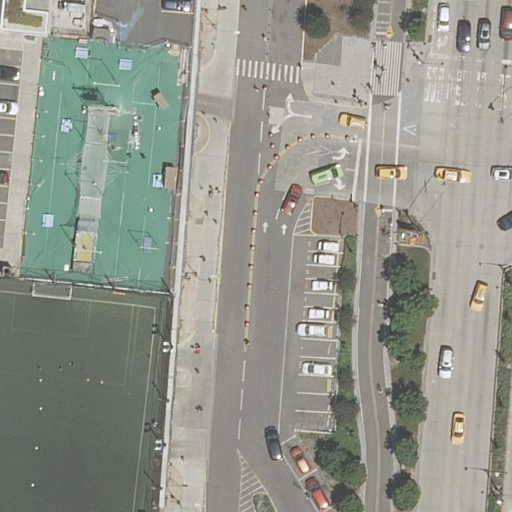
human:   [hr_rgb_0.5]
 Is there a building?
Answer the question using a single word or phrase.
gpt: yes

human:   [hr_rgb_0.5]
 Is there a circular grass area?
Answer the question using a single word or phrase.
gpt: no

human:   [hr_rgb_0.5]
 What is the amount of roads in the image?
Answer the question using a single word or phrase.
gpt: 14

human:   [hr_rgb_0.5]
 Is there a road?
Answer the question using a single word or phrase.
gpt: yes

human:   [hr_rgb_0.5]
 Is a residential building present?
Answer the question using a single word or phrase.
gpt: yes

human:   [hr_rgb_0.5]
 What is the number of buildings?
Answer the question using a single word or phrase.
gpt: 1

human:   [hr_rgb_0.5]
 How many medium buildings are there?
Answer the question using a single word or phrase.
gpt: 0

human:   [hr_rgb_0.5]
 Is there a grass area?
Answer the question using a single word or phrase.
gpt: yes

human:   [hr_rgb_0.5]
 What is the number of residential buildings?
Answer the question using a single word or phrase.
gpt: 1

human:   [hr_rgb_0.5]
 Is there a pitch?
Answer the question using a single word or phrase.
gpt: yes

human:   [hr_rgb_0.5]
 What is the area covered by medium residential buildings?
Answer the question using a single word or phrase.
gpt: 0m2

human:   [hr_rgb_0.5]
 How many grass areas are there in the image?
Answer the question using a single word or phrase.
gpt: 6

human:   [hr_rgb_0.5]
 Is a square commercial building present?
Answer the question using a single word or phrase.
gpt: no

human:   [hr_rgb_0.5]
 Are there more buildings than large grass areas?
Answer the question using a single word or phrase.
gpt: yes

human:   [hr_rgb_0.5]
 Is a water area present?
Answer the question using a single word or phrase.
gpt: no

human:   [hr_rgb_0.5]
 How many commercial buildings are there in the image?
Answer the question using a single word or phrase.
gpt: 0

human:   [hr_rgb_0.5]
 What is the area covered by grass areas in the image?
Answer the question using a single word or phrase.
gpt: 1192m2

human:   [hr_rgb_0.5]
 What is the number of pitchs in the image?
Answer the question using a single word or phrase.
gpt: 1

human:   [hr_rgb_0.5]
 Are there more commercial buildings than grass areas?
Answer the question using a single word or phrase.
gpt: no

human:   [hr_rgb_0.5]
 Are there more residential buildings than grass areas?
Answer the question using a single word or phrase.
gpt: no

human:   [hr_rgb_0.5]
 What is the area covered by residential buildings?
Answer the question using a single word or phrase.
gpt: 5777m2

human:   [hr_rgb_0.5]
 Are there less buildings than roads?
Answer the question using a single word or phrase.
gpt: yes

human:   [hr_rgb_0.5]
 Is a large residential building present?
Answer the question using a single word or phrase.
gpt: yes

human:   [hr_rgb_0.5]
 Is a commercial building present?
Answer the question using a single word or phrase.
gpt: no

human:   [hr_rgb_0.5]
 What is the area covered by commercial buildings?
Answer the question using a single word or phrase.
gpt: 0m2

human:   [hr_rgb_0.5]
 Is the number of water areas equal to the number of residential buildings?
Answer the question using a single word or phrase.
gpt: no

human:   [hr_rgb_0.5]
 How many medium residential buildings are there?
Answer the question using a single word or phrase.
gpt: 0

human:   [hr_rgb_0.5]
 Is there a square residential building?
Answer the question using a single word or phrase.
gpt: no

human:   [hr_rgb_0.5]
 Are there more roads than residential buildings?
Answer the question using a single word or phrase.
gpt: yes

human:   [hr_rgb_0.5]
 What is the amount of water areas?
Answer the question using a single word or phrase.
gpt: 0

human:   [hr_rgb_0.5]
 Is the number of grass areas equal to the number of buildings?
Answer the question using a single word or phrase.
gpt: no

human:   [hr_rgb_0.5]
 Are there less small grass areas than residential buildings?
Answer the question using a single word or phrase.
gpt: no

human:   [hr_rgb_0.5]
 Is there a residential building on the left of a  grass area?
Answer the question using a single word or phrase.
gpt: yes

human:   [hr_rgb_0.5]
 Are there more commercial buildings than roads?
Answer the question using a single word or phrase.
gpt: no

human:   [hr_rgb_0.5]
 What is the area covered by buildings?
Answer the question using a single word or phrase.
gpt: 5777m2

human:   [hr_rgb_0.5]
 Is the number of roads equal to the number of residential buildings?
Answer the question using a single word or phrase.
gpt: no

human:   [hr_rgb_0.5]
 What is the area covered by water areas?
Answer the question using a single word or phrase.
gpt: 0m2

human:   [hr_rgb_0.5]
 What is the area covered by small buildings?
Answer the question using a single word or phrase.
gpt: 0m2

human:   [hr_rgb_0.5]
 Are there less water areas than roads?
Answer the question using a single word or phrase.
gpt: yes

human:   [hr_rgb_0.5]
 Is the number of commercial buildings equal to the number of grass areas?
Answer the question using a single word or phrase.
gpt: no

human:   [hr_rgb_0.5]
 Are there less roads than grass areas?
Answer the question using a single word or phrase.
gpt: no

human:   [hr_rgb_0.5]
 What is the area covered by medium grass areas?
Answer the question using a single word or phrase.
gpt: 1132m2

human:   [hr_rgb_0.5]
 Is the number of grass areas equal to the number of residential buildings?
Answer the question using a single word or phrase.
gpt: no

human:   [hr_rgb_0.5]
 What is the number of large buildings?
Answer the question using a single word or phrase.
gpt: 1

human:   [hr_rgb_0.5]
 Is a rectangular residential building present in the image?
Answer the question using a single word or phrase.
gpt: yes

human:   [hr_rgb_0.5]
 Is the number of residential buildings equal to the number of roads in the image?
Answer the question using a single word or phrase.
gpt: no

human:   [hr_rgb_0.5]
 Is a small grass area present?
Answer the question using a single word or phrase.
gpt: yes

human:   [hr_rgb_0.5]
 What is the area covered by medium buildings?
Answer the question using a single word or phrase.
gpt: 0m2

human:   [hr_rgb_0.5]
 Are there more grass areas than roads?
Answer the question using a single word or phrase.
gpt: no

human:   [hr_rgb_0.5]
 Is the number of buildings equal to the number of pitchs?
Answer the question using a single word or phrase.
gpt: yes

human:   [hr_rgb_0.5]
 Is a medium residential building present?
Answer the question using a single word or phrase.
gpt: no

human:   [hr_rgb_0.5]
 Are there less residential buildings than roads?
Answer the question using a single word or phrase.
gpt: yes

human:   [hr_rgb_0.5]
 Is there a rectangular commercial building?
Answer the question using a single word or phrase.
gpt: no

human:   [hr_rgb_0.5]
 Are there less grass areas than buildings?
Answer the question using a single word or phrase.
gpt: no

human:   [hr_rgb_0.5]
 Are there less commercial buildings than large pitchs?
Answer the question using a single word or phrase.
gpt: yes

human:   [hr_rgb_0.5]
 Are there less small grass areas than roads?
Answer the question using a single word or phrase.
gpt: yes

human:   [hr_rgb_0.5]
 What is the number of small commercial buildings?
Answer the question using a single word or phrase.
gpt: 0

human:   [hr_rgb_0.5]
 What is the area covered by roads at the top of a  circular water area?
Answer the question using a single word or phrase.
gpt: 0m2

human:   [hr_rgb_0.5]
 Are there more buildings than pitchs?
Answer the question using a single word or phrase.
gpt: no

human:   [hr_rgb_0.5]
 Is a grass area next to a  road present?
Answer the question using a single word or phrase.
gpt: yes

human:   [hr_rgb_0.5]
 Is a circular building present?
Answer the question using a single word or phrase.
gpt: no

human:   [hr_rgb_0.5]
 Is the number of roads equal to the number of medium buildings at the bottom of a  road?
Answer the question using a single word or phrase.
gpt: no

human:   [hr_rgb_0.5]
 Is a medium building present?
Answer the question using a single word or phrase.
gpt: no

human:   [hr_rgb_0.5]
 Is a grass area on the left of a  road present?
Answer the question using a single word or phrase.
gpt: yes